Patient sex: M
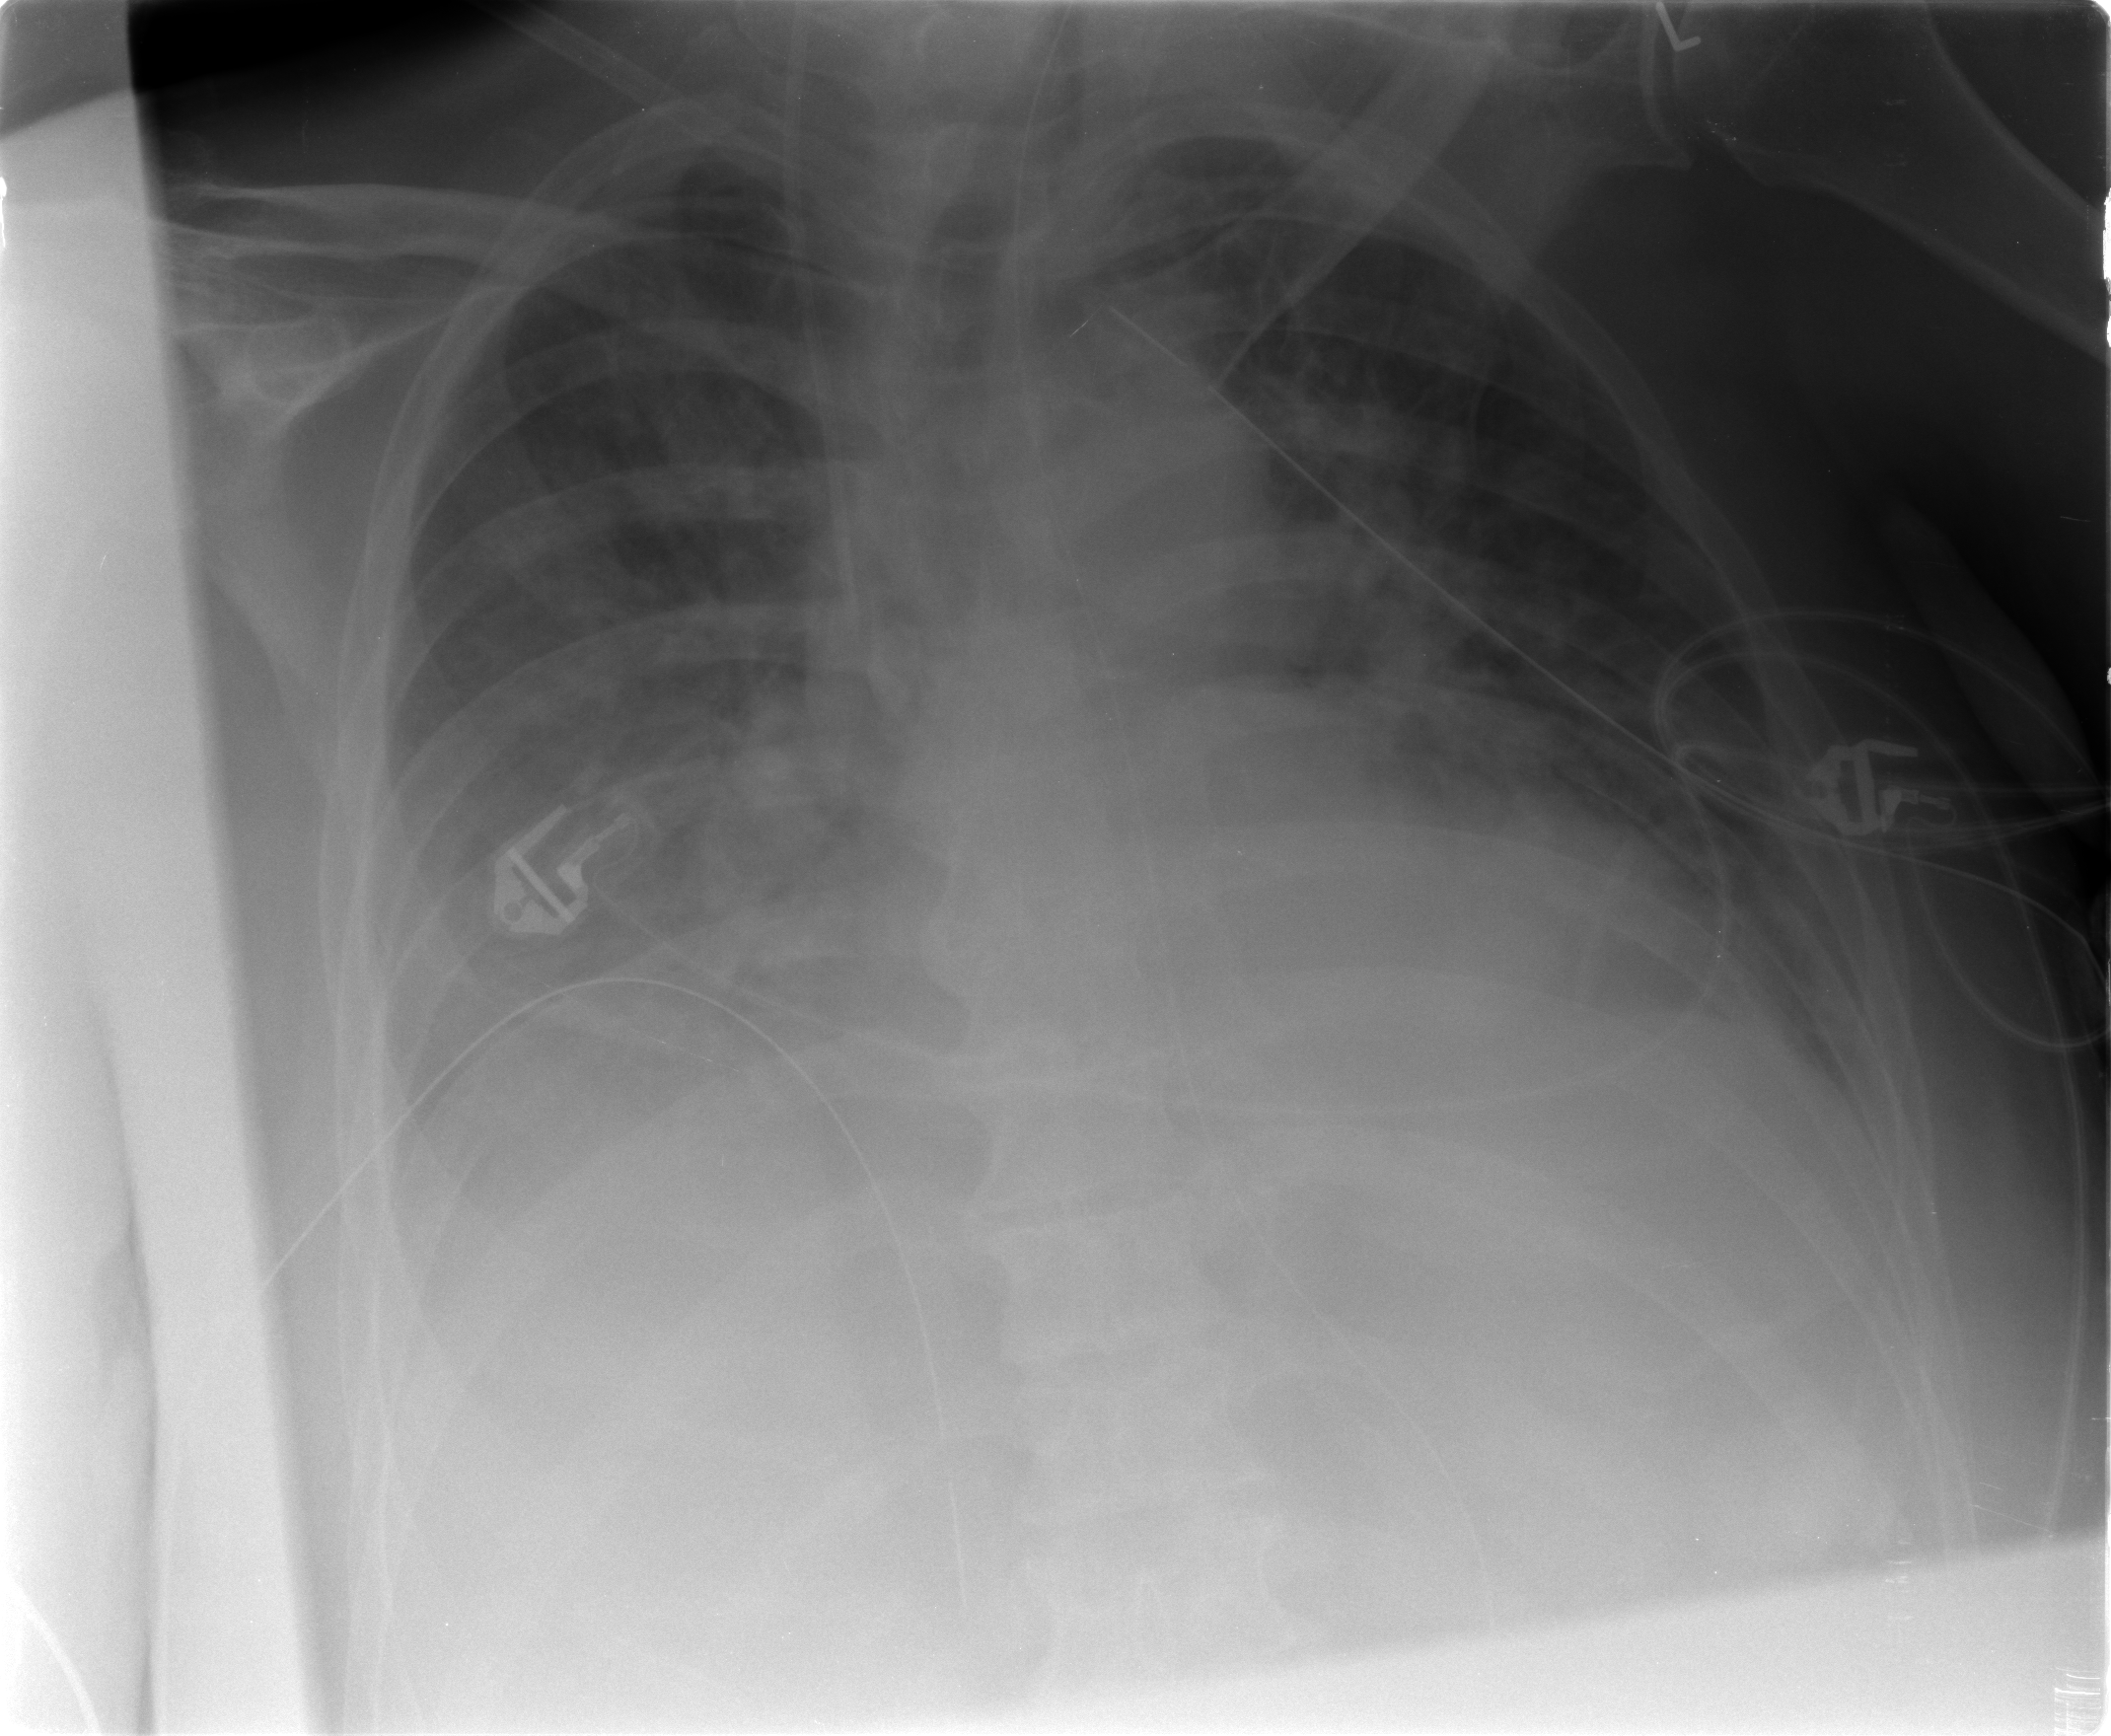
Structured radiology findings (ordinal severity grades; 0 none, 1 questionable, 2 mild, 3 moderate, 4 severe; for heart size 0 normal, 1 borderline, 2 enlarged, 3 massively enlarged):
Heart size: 1
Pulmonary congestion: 2
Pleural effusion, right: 3
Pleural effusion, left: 2
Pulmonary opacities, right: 3
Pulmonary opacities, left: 2
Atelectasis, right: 3
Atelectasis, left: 3